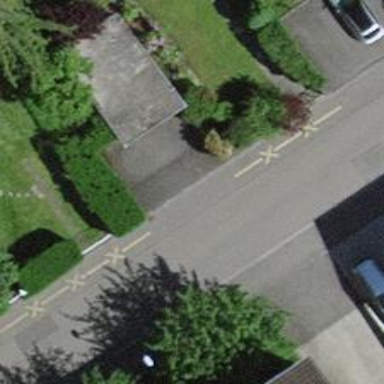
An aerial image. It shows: Garage.